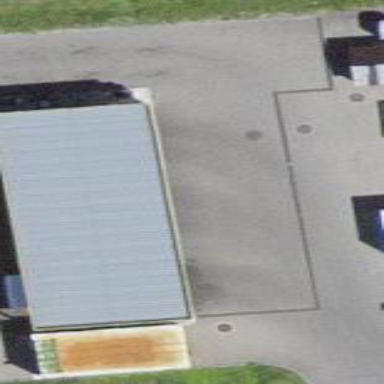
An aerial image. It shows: View of roof of building.